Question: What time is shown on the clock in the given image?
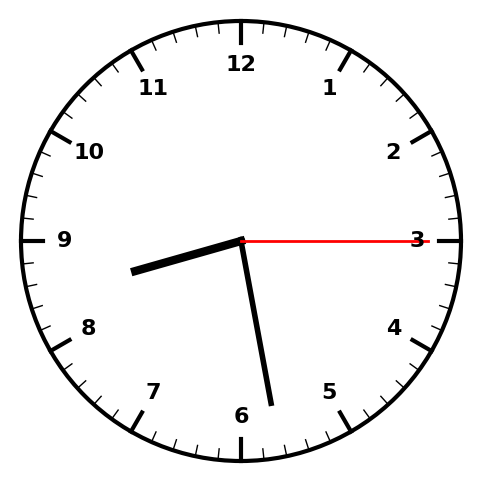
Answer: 08:28:15